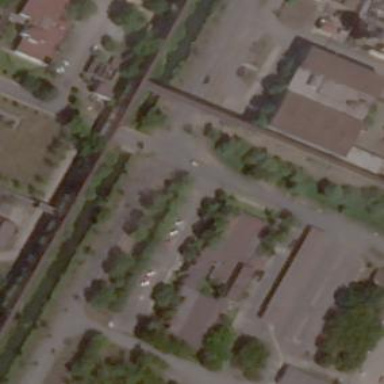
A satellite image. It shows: Industrial building.